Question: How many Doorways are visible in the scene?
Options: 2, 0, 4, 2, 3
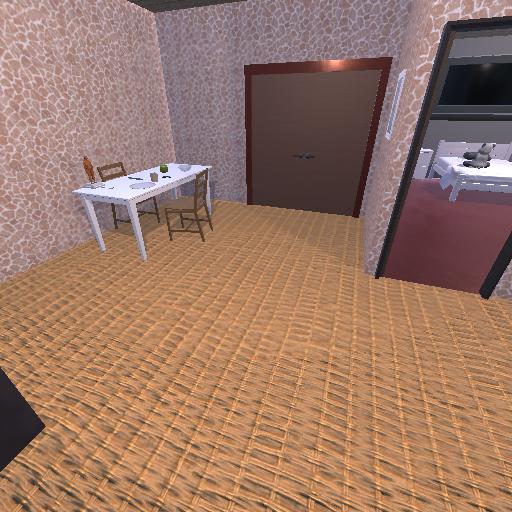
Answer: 2